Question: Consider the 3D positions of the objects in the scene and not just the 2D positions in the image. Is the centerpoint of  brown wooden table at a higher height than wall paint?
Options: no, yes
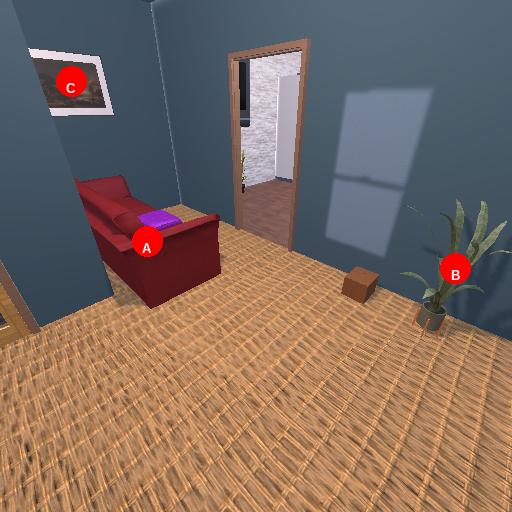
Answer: no